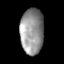
Tissue: skin
Cell type: Epithelial cells
Senescence score: 0.8037
Nuclear area (px): 1041
Mean DAPI intensity: 147.658